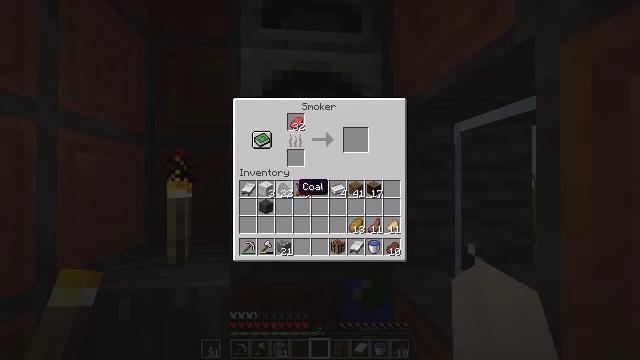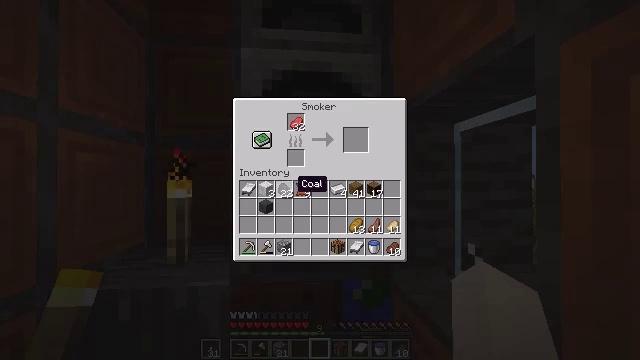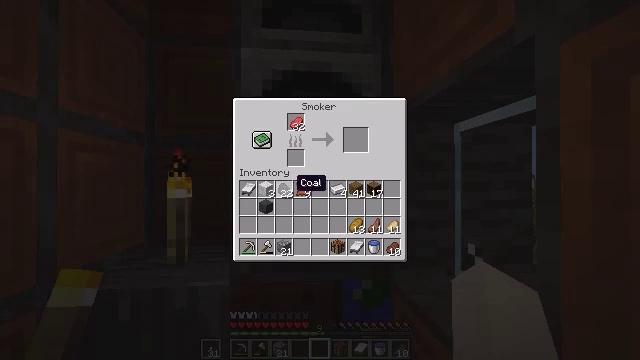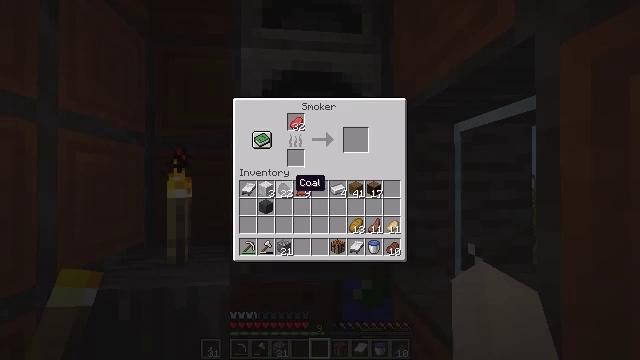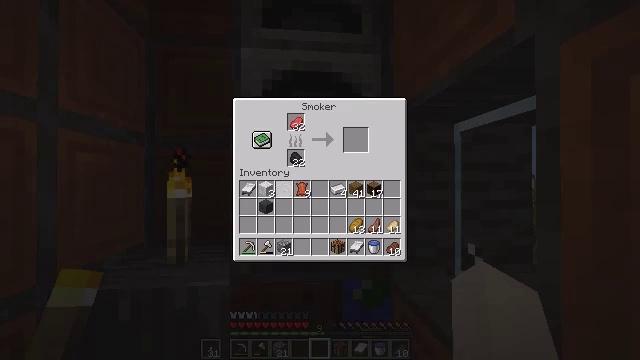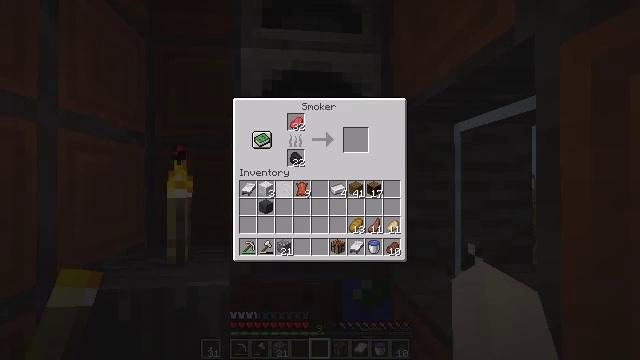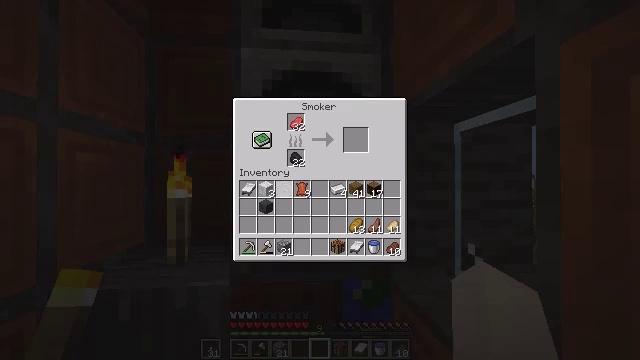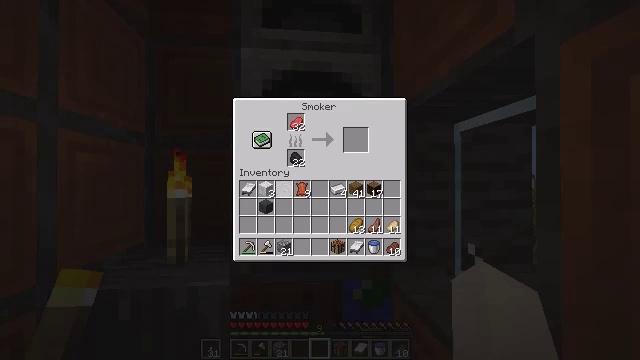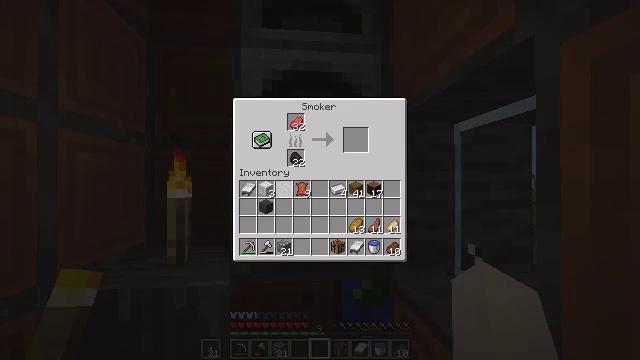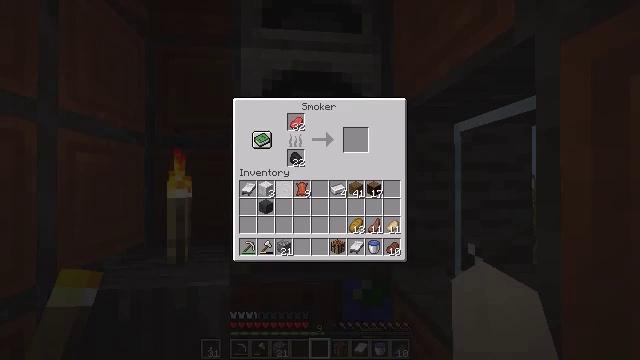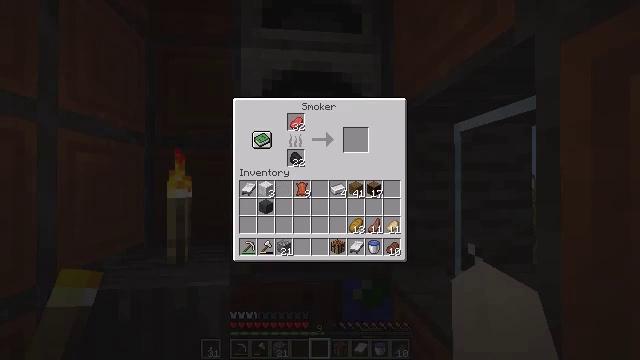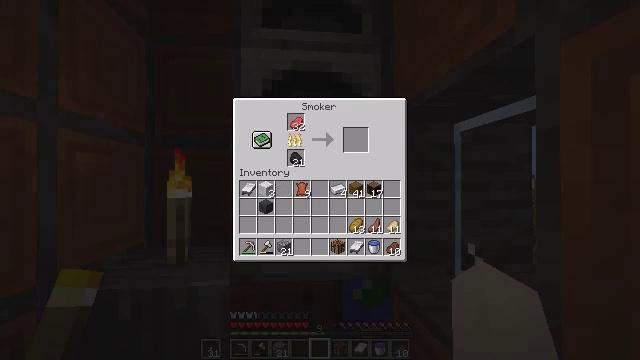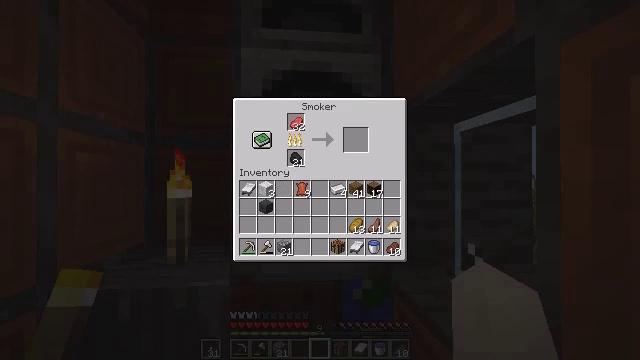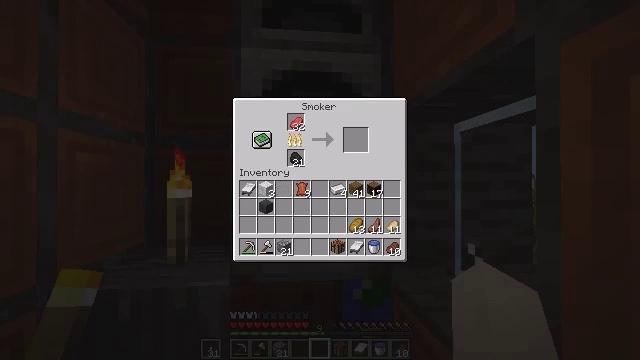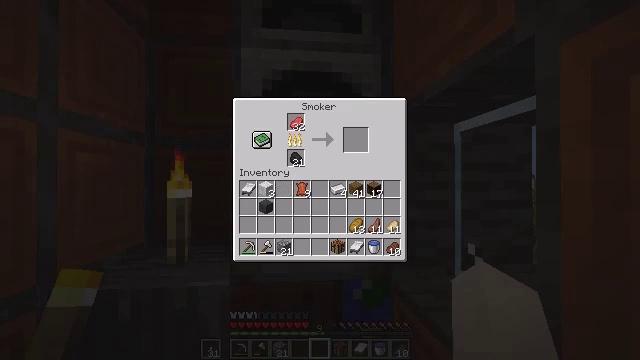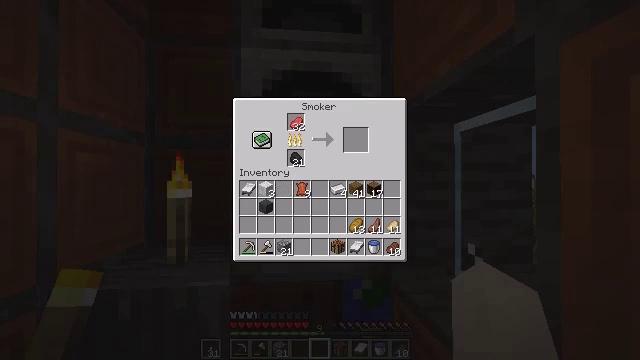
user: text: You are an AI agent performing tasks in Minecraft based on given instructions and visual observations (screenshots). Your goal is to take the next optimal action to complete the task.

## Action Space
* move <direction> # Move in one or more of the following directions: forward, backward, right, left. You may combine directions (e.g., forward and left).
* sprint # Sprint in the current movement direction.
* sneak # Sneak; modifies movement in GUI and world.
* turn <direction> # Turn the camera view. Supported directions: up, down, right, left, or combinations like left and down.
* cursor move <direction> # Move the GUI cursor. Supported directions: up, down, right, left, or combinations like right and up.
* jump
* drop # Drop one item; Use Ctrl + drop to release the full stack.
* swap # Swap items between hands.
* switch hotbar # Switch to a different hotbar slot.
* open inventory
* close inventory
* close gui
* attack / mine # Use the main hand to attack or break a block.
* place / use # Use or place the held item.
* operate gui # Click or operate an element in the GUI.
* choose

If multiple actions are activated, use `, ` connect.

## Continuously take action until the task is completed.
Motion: motion action
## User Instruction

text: Gather acacia wood from a tree.
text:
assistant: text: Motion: sneak
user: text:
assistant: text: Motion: sneak
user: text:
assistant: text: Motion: sneak
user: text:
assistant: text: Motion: sneak, operate gui
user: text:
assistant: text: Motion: sneak, operate gui
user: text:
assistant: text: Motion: sneak, operate gui
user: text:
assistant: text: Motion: sneak
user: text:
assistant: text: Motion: sneak
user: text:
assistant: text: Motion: sneak, cursor move up
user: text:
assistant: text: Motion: no_op
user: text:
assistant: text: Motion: no_op
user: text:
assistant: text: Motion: no_op
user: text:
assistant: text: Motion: no_op
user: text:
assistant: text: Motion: no_op
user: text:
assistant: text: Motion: no_op
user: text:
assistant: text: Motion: no_op
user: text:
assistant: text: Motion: no_op
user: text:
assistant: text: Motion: no_op
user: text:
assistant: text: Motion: no_op
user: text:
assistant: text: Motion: no_op
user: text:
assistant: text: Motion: no_op
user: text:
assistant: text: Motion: no_op
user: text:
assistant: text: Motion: no_op
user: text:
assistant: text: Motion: no_op
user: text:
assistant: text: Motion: no_op
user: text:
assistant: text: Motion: no_op
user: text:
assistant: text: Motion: no_op
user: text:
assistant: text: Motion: no_op
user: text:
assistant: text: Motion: cursor move left
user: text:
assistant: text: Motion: no_op